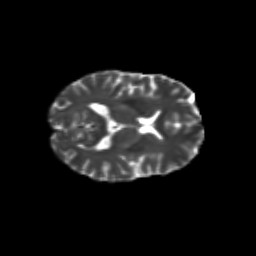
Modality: T2w
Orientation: axial
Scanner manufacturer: siemens
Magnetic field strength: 3 T
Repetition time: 9.2 s
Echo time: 0.084 s